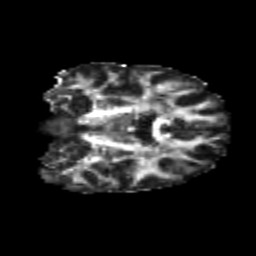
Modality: FA
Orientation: coronal
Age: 22
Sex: female
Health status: healthy
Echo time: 0.074 s